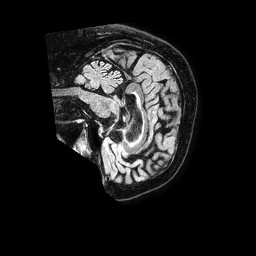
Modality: FLAIR
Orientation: sagittal
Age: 66
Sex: male
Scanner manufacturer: philips
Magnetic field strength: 1.5 T
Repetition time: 4.8 s
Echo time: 0.3 s